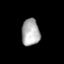
Tissue: lung
Cell type: Epithelial cells
Senescence score: 0.1574
Nuclear area (px): 482
Mean DAPI intensity: 171.193